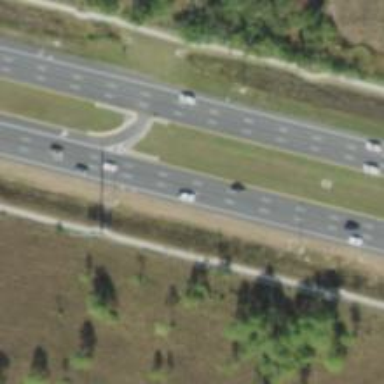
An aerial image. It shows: Primary link highway with asphalt surface.